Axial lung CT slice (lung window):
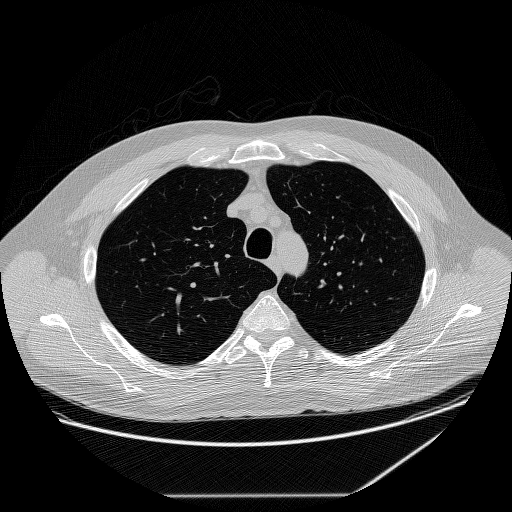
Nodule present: no